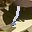
Label: 1